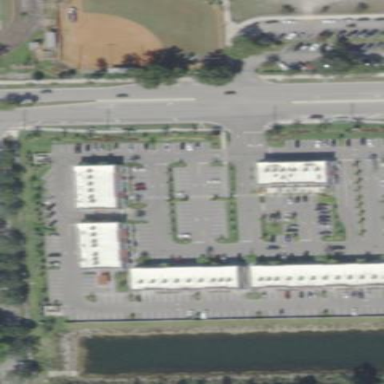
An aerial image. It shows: Commercial area.